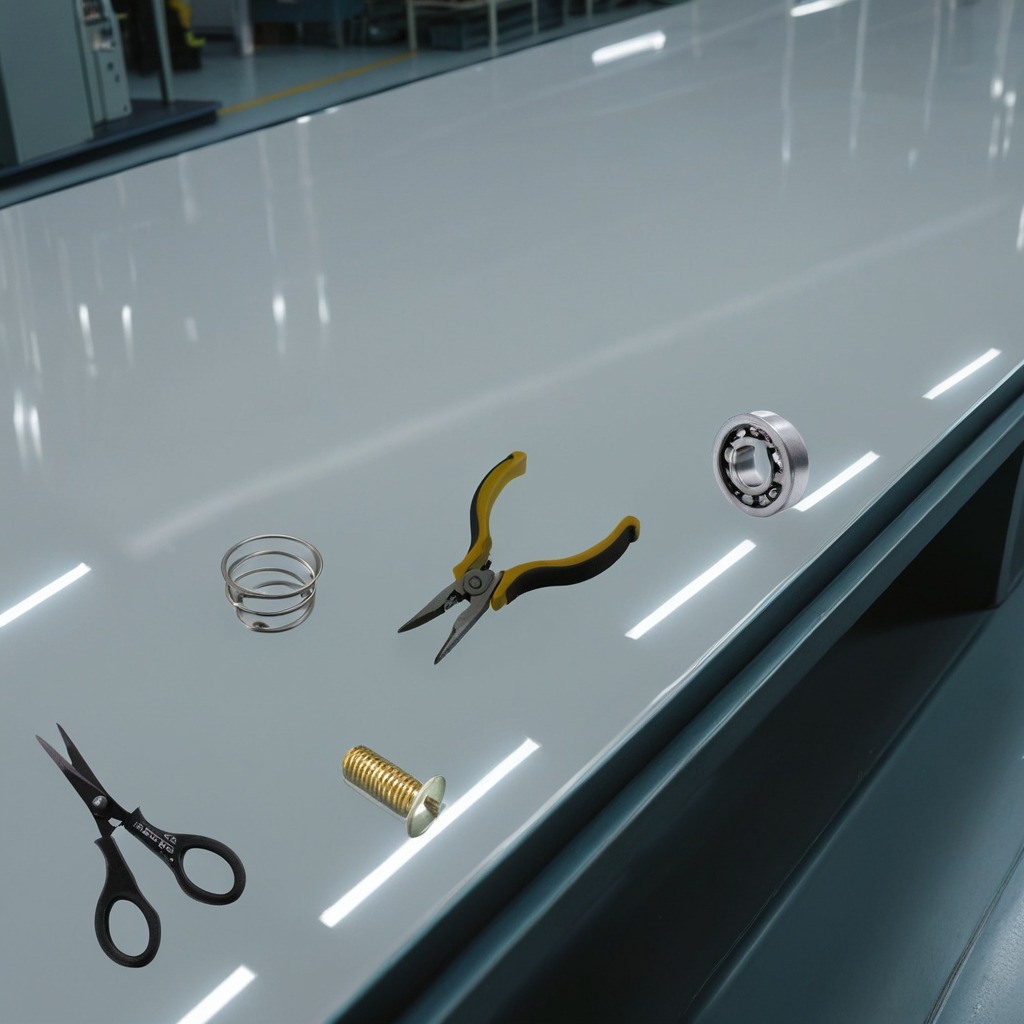
A ball bearing, a machine screw, pliers, a coiled metal spring, and a pair of scissors are lying on a high-gloss table in a ship maintenance bay industrial lighting.